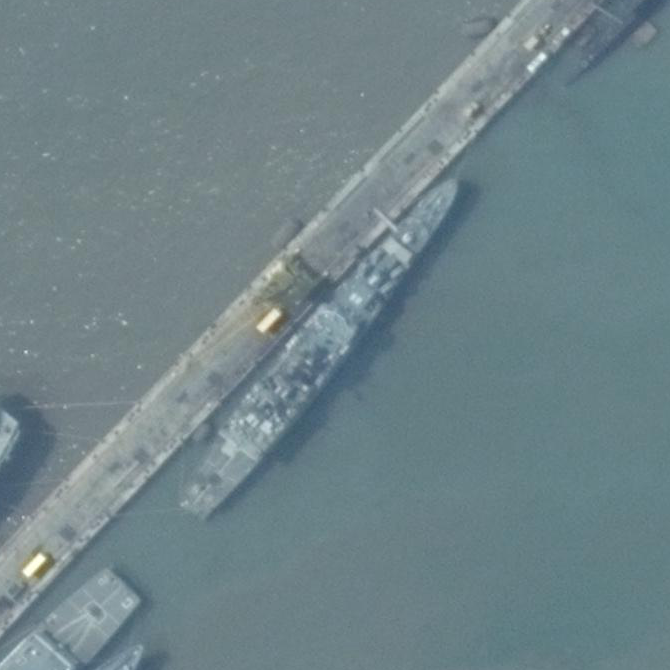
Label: cruiser